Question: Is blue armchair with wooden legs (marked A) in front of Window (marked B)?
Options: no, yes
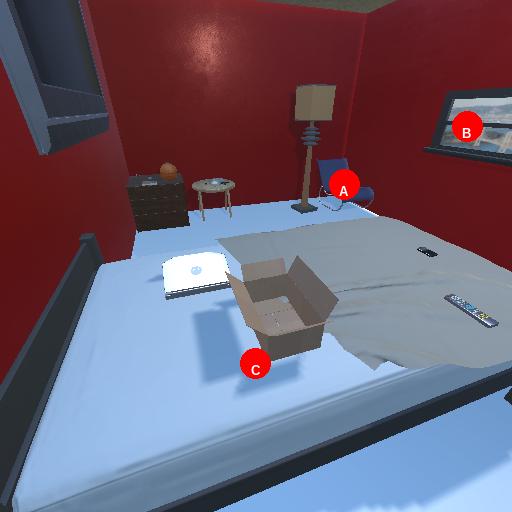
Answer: no